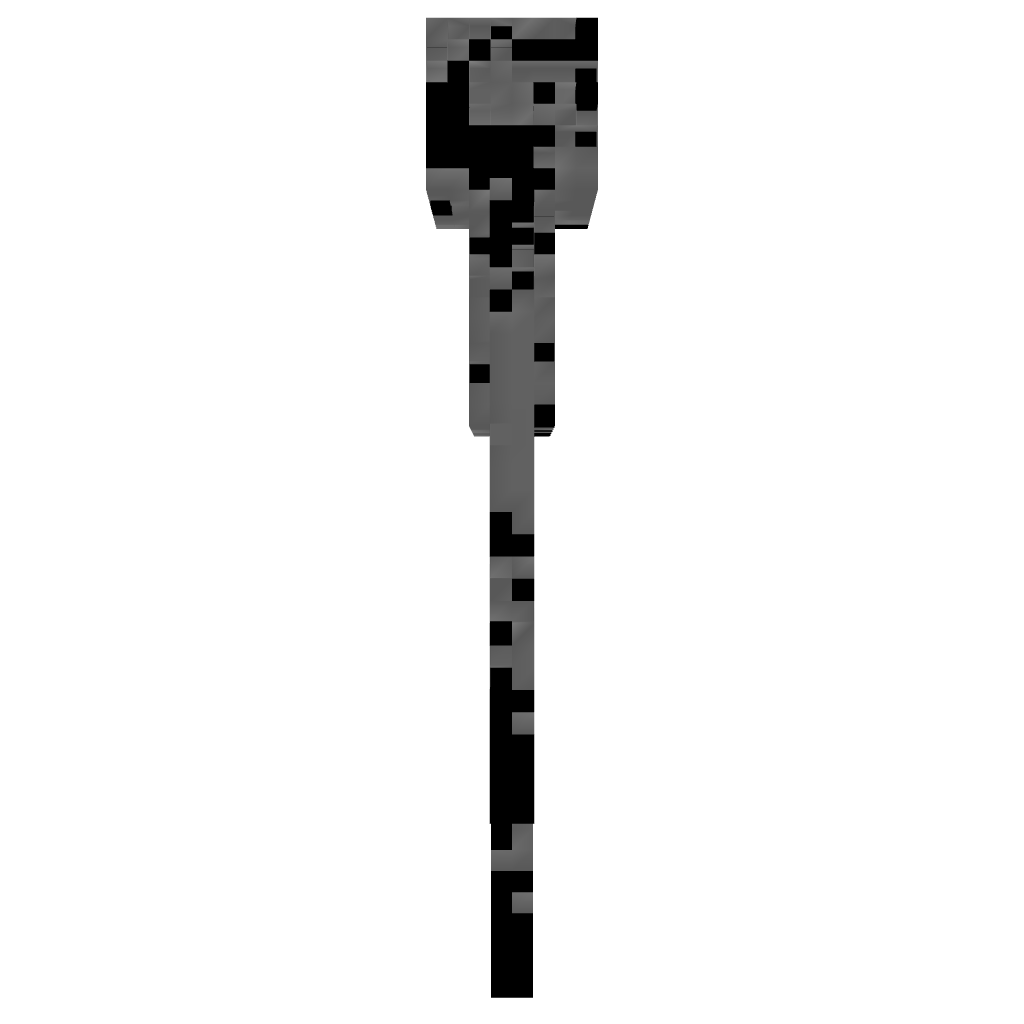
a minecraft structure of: Enderman Statue high quality